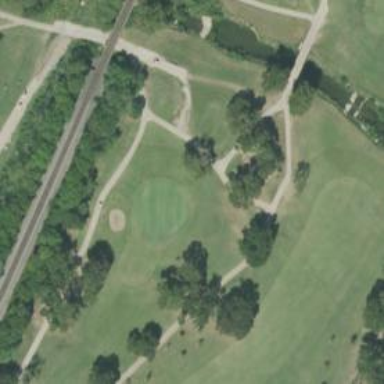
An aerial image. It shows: Path designated for golf carts.